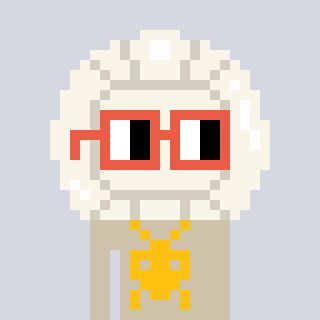
a pixel art character with square orange glasses, a volleyball-shaped head and a bege-colored body on a cool background